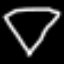
Label: diamond